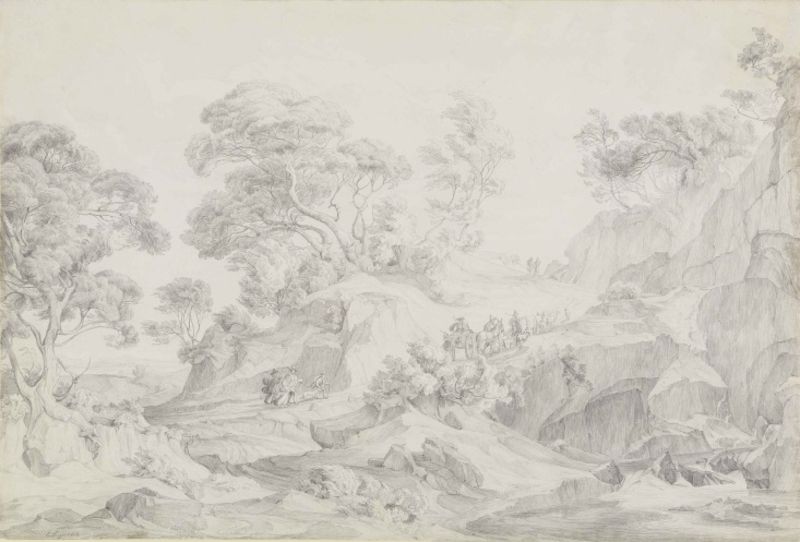
Titel: Italienische Gebirgsstraße mit aufsteigenden Bauern und Hirten
Künstler: Emil Lugo
Standort: Karlsruhe
Institution: Staatliche Kunsthalle Karlsruhe
Schlagwörter: baum, berg, blätter, felsen, gestein, gruppe, himmel, laub, schatten, wasser, weiß, bäume, fluss, landschaft, menschen, see, äste, hell, licht, männer, schwarz, skizze, strasse, zeichnung, weg, wiese, blass, stein, steine, ast, bach, einsamkeit, hügel, mühle, natur, stamm, zweige, busch, büsche, pfad, familie, pflanzen, wald, esel, karren, pferd, pferde, reiter, ruhig, sommer, studie, abhang, berge, fels, gebirge, grafik, schattierung, herde, schlucht, herbst, kutsche, figuren, wagen, romantik, stämme, kohle, schwarzweiss, schraffur, radierung, stich, bleistift, wurzeln, kiefer, wanderer, begegnung, kluft, kupferstich, reisende, wegelagerer, schraffierung, wanderung, pass, steinbruch, mäume, entourage, bäue, friedvoll, landschaf, wnaderer, abhand, flanzen, bäume+, mensches, wmenschen